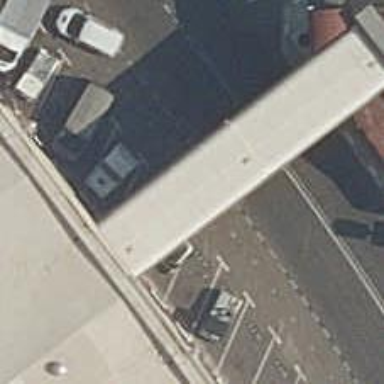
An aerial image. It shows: Airport gate.